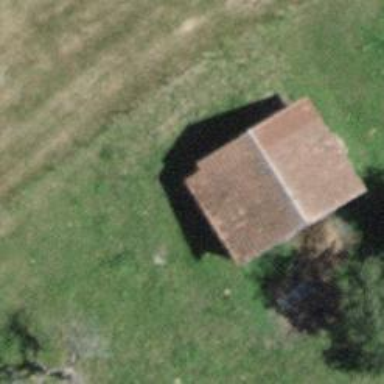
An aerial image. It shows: Rural barn.